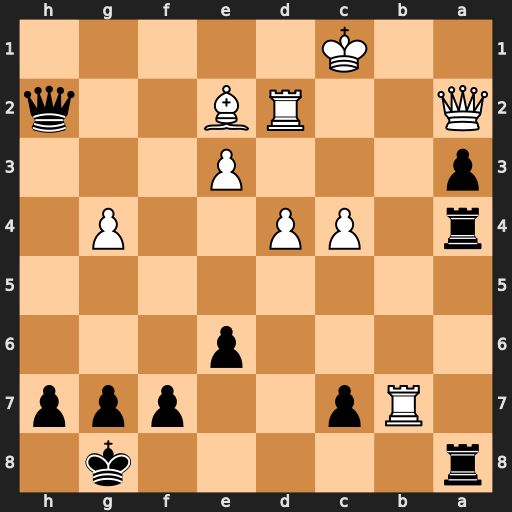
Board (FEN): r5k1/1Rp2ppp/4p3/8/r1PP2P1/p3P3/Q2RB2q/2K5
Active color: b
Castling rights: -
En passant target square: -
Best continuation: Qh1+ Bd1 Qxb7 Bxa4 Rxa4